Question: I've seen new ChromeCast icons around:

And I'd really like to use them in my app, as the old icon is completely transparent in the action bar when casting is enabled (the on-state icon is the same color as my action bar).
I'm under the impression that these icons come from the MediaRouter library, and I have a feeling it hasn't been updated with these new icons yet..
Is there a way I can override the icons in the CastCompanionLibrary?
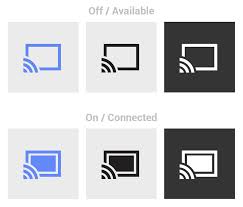
Answer: I was referencing an out-dated version of MediaRouter in my build.gradle;
'''
compile 'com.android.support:mediarouter-v7:19.0.1'
'''
instead of
'''
compile 'com.android.support:mediarouter-v7:+'
'''